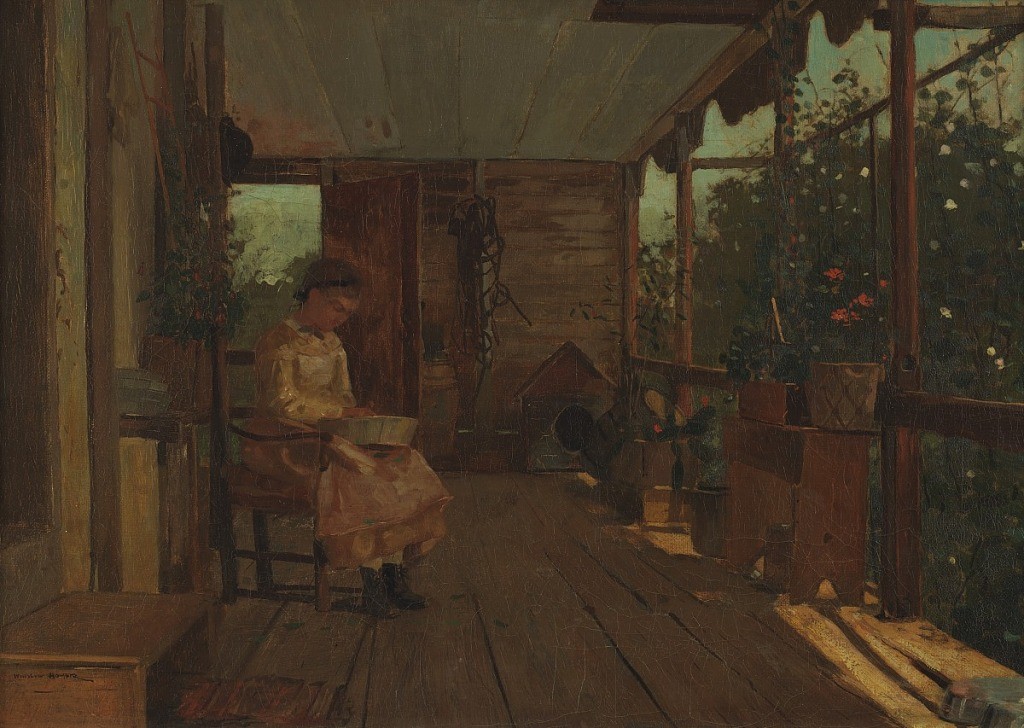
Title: Girl Shelling Peas
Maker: Winslow Homer, American, 1836–1910
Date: ca. 1873
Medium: Brush and oil paint on canvas
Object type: Painting
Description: Horizontal view of a porch with a girl, facing right and looking down at bowl held in her lap, seated at left middle ground; at right middle ground outside edge of porch filled with boxes, dog house, bench covered with plants etc. is visible.  A door behind her in far wall gives a view of the distant sky in background.